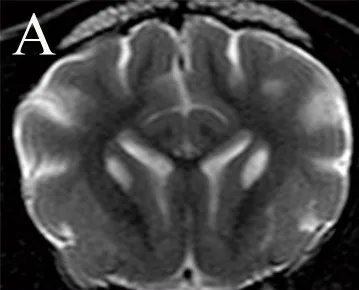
(A) Transverse T2-weighted turbo spin echo MR image of a 1-year-old spayed female Shih Tzu presenting for episodic multifocal encephalopathy. There are bilaterally symmetric, teardrop-shaped hyperintensities of the caudate nuclei suggestive of a metabolic encephalopathy. Transverse FLAIR MR image at the same level as in. Reveals the caudate nuclear lesions are hypointense with hyperintense rims. This suggests a low-protein cavitated lesion within the caudate nuclei surrounded by either edema, proteinaceous fluid, inflammation, or, less likely, neoplastic tissue.
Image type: radiology (mri)